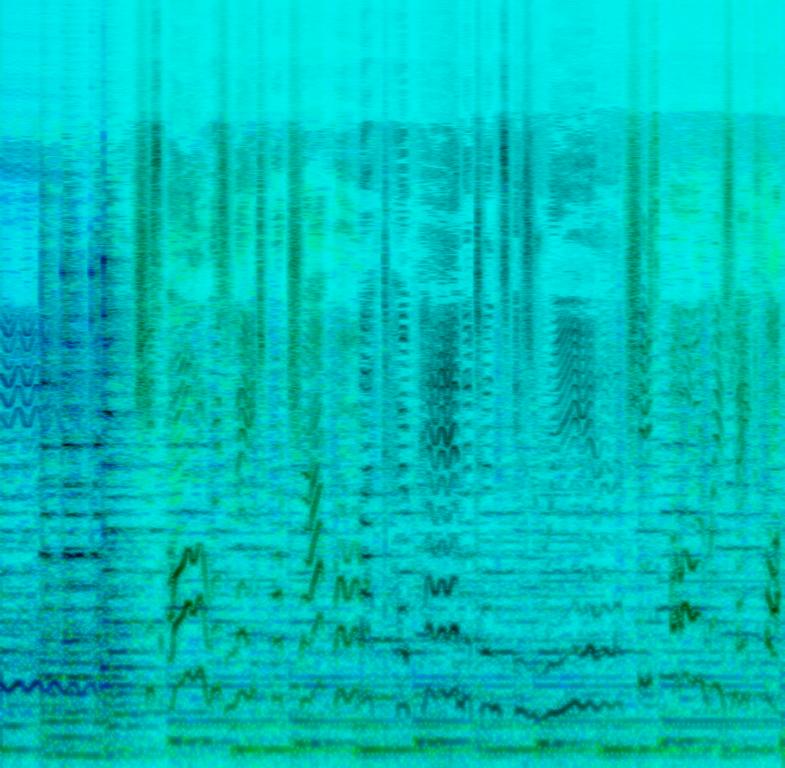
This is a musical piece. There is a story-telling mood in this piece. The female vocalist is singing about her troubles in a complaining manner. There are many instruments in the melodic background such as piano, strings, flute and upright bass. The atmosphere of the piece is easygoing and comedic.